Field crop: tomato
Growth stage: 1
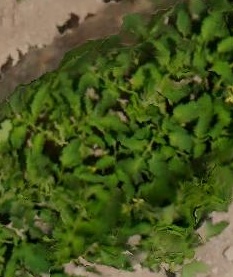
Species: tomato